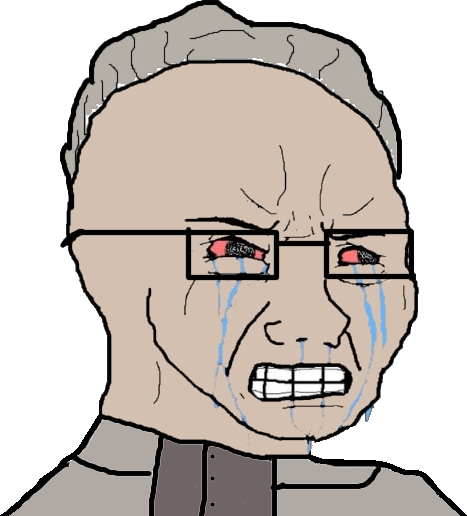
Label: 5_Crying_Wojak